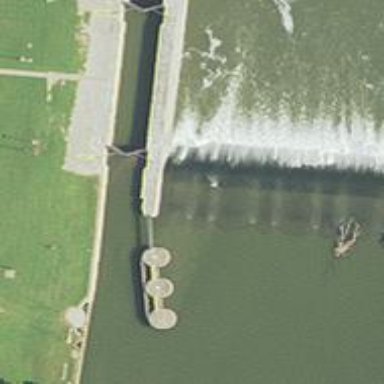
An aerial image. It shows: Dam across waterway.